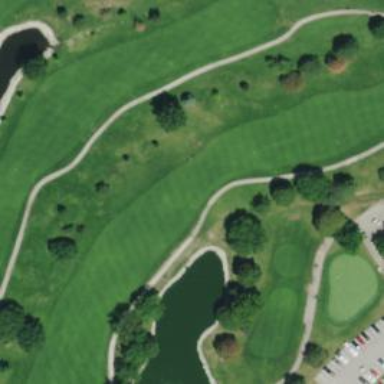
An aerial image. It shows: Well-maintained path used as golf cart path. The tracktype is grade1.